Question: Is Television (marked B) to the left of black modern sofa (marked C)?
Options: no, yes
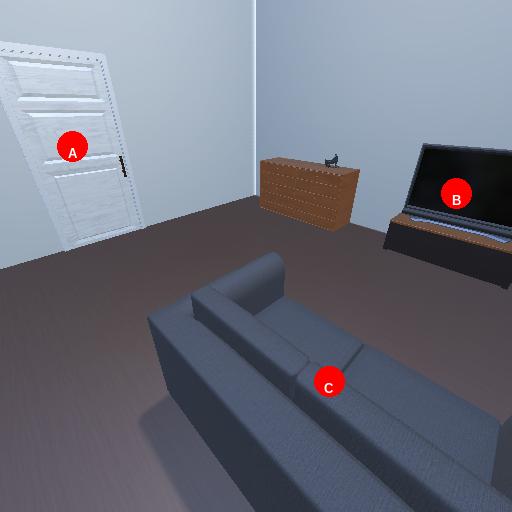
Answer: no